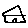
Label: house